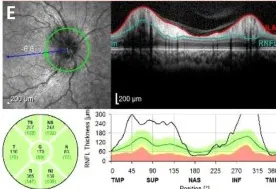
Bilateral optic neuropathy and retinopathy at presentation. (E, F), Circumpapillary RNFL thickening is most pronounced in the superior and inferior temporal quadrants OD and superior and inferior quadrants OS.
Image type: ophthalmic_imaging (oct)